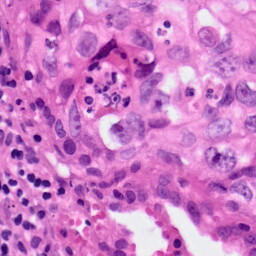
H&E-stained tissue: Lung